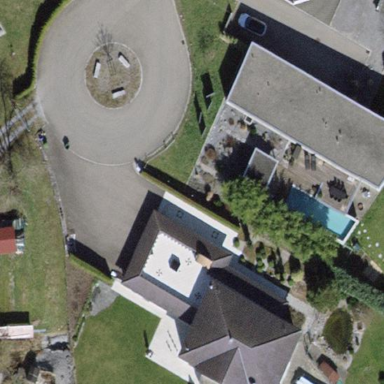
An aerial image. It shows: House with hipped roof.